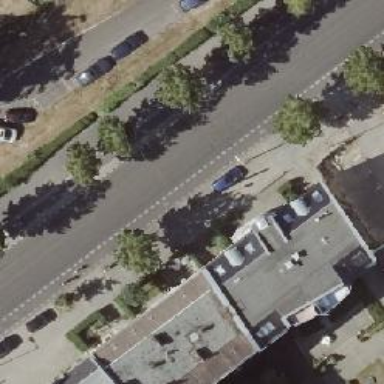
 with cycle lane on the left and cycle track on the right."